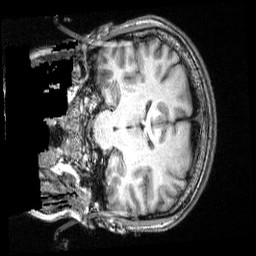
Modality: T1w
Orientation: coronal
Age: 26
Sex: female
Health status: ill
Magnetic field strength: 3 T
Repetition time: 2.53 s
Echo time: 0.00331 s